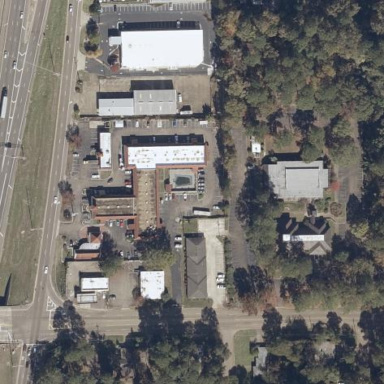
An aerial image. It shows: Hotel building.